Interaction volume radius: 10 \u00c5
Interaction volume height: 10 \u00c5
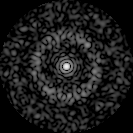
Disorder parameter: 0.8386